高二 · 解析几何
如图所示, 表示满足不等式 $(x-y)(x+2 y-2)>0$ 的点 $(x, y)$ 所在的区域为 $(\quad)$

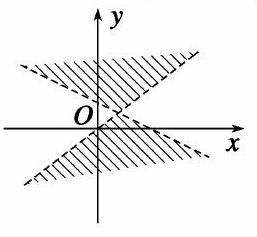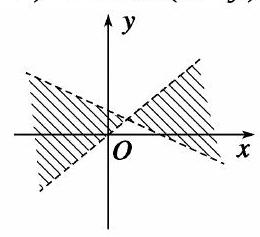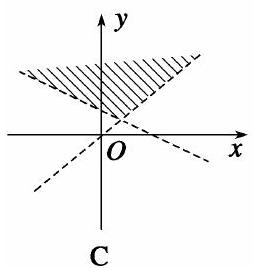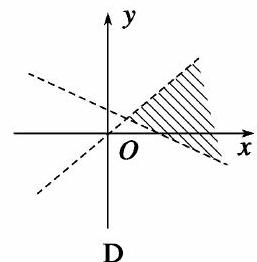
A.

B

C

答案: B
解析: 解析 不等式 $(x-y)(x+2 y-2)>0$ 等价于不等式组
( I) $\left\{\begin{array}{l}x-y>0, \\ x+2 y-2>0\end{array}\right.$
或不等式组(II) $\left\{\begin{array}{l}x-y<0, \\ x+2 y-2<0 .\end{array}\right.$ 分别画出不等式组 ( I 和(II)所表示的平面区域, 再求并集, 可得正确答案为 $\mathrm{B}$.